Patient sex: M
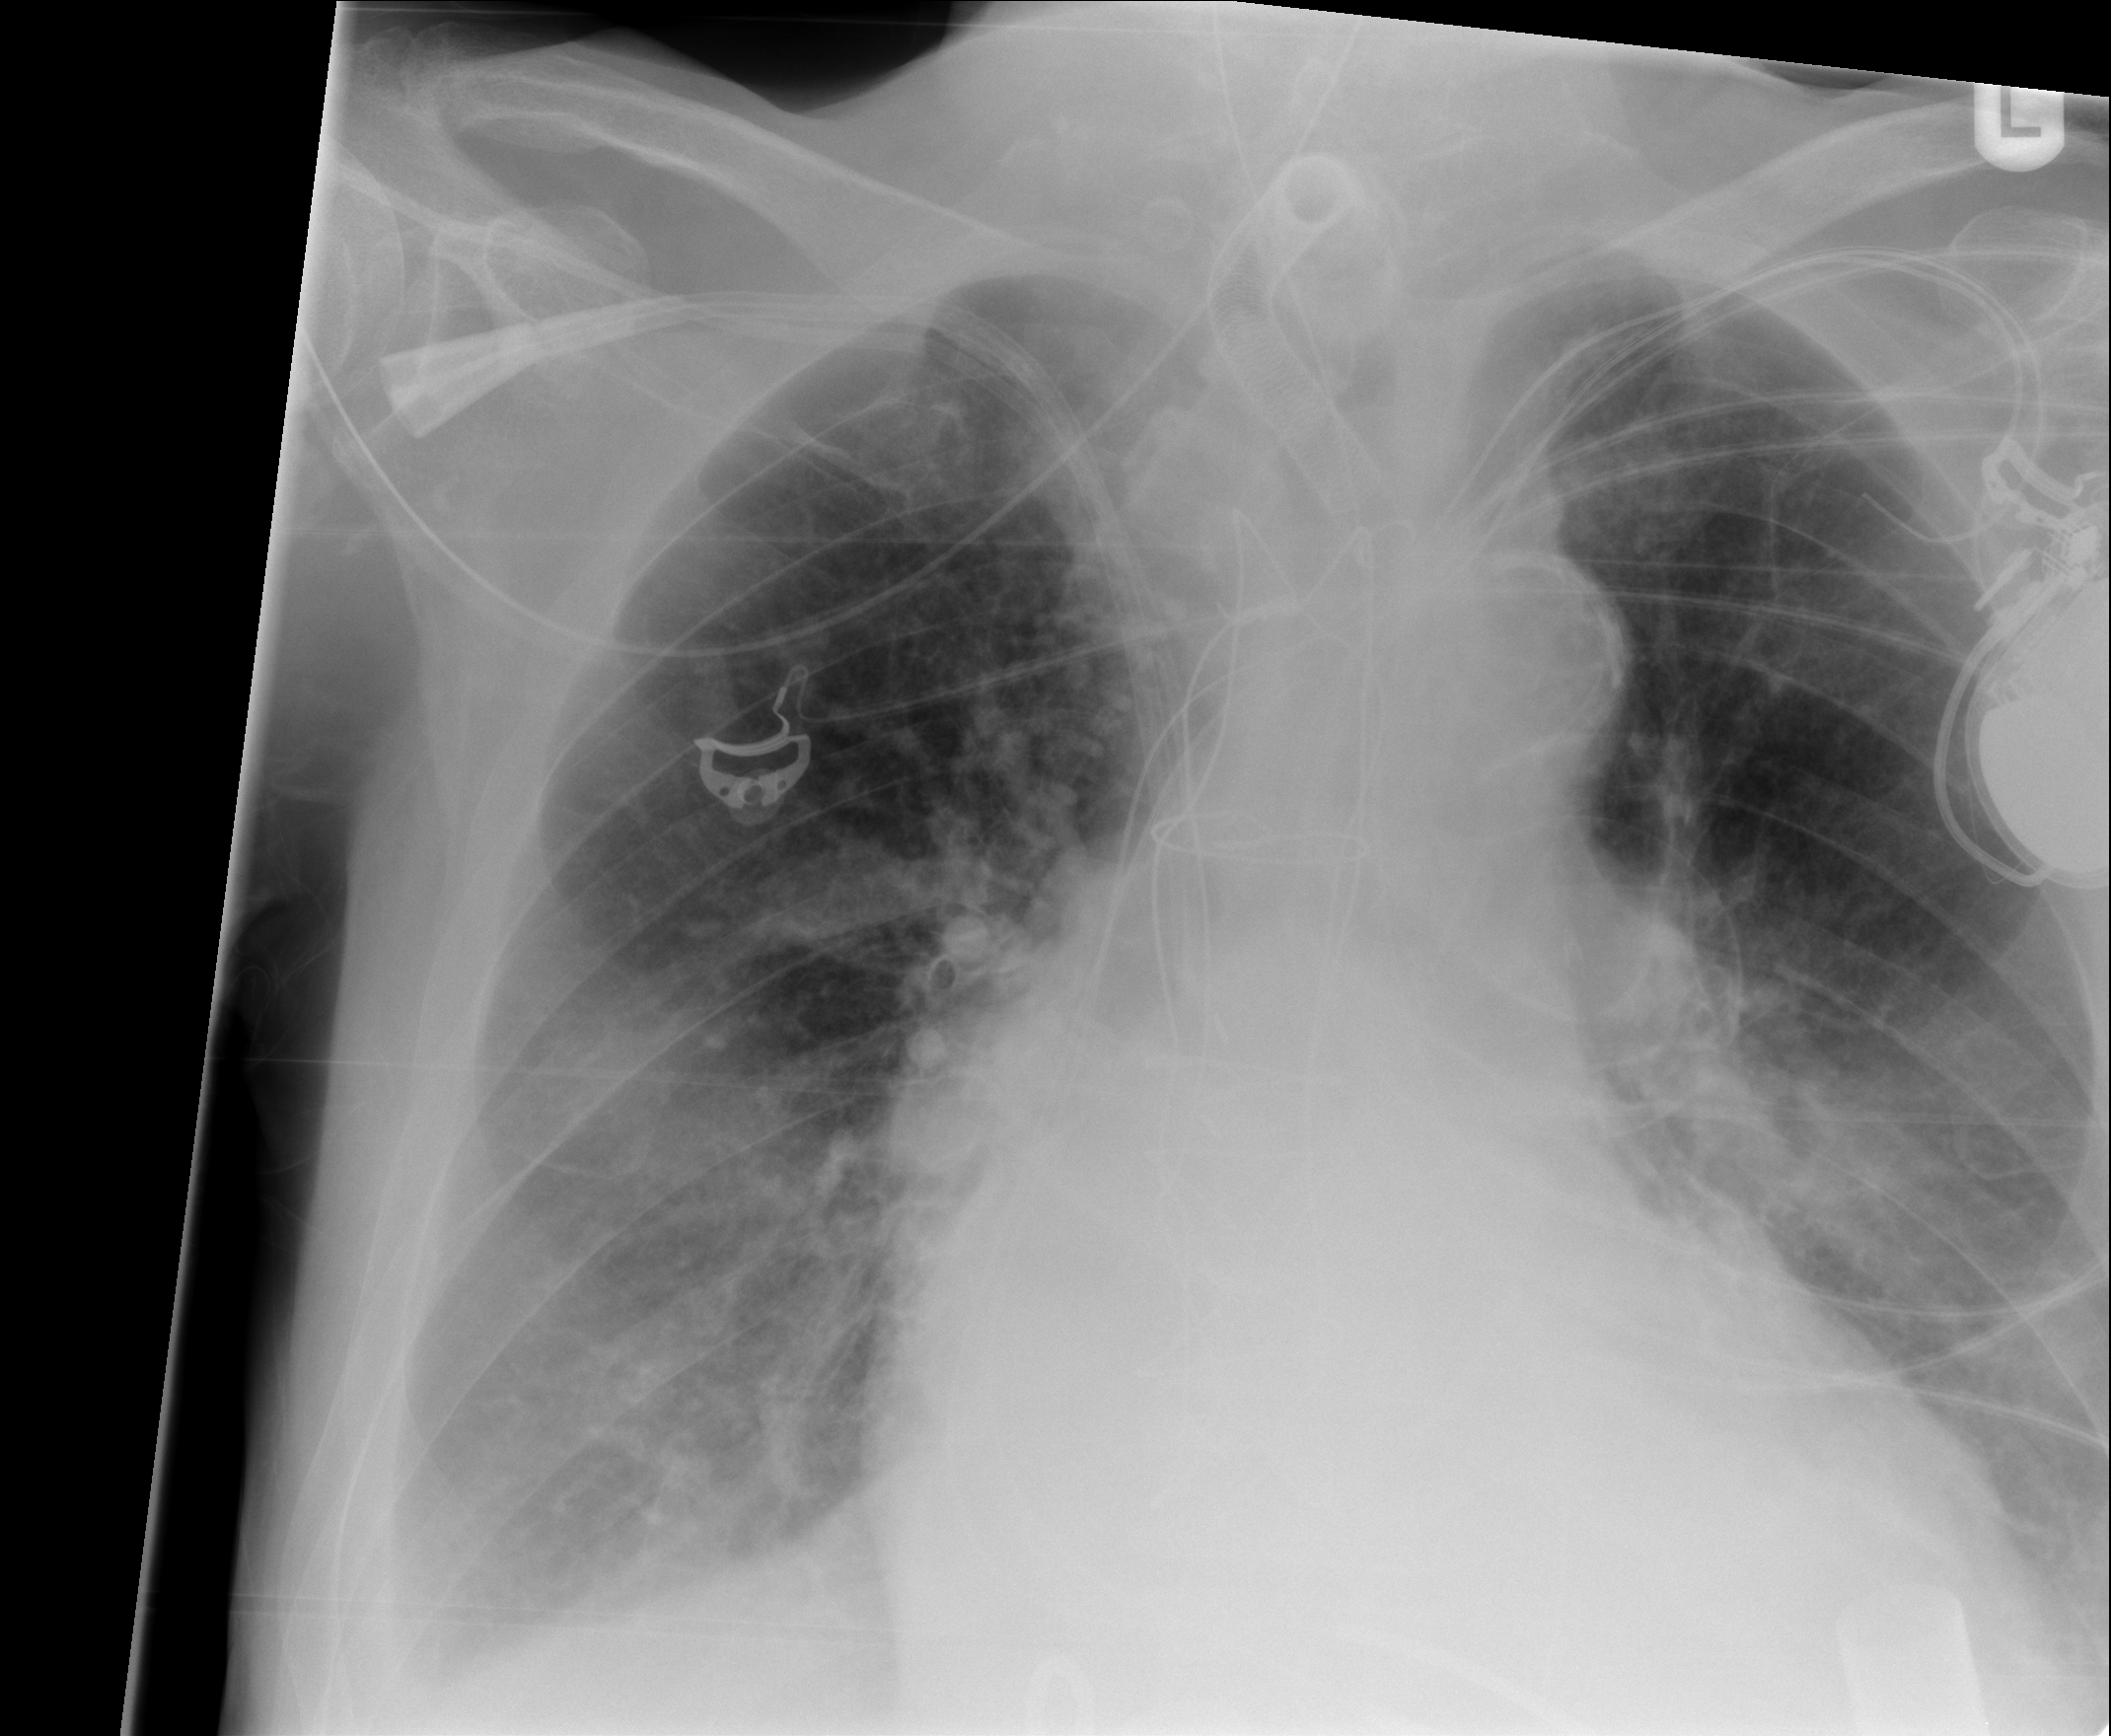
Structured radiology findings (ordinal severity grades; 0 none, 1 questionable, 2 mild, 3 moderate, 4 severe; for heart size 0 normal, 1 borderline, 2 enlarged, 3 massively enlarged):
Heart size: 2
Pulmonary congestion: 2
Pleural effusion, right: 3
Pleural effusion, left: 2
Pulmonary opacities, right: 1
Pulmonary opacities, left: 0
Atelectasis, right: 3
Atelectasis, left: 2